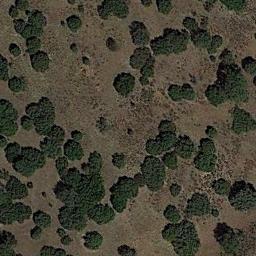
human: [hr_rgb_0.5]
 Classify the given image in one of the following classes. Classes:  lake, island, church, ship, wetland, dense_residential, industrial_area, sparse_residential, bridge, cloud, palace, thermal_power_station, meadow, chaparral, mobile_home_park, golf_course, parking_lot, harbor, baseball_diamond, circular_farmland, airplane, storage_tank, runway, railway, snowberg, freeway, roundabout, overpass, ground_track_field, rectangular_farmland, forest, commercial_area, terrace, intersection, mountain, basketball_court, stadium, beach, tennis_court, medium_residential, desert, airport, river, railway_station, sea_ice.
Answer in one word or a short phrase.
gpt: chaparral